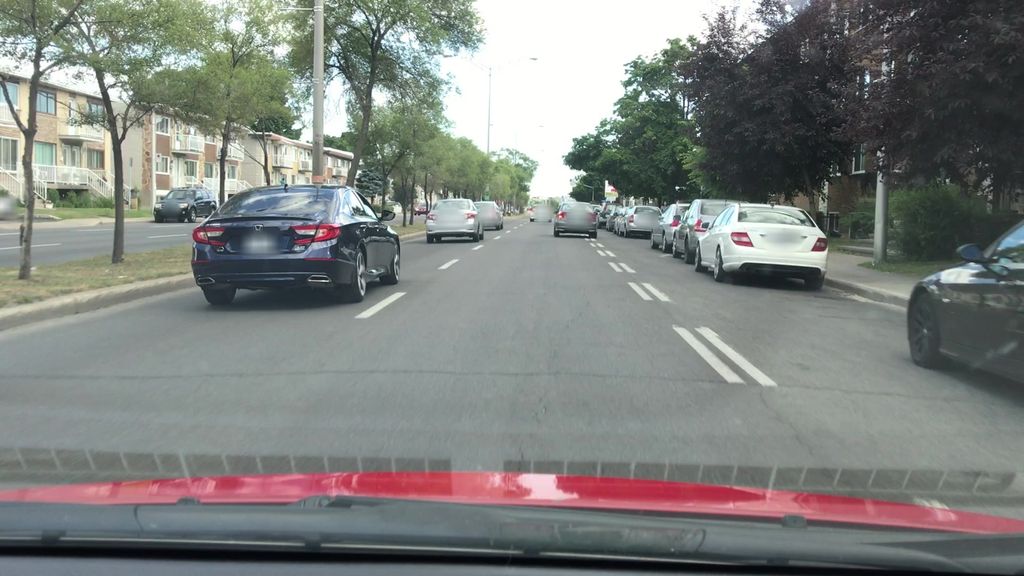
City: montreal